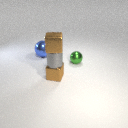
small gray metal cylinder below small brown metal cube